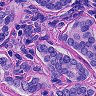
Metastatic tissue present: yes